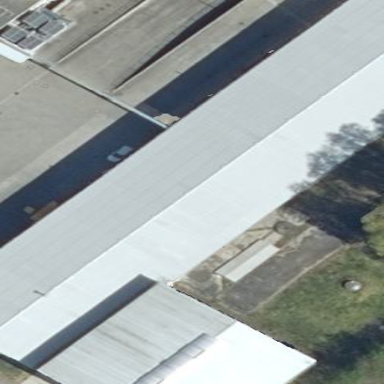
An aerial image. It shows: Industrial building.